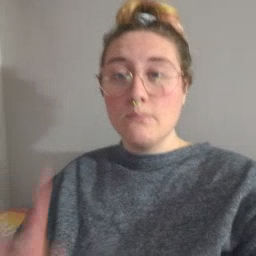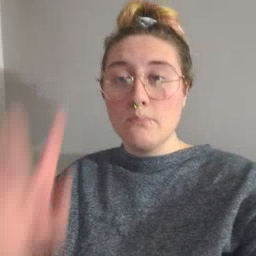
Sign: cloud